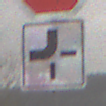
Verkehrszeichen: VerlaufVorfahrtsstrasse2
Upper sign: Stop
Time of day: Midday
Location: Outdoor (Nature)
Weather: Overcast
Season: Winter
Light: Natural